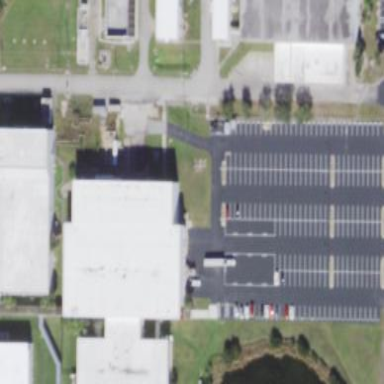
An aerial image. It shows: Paved parking area.